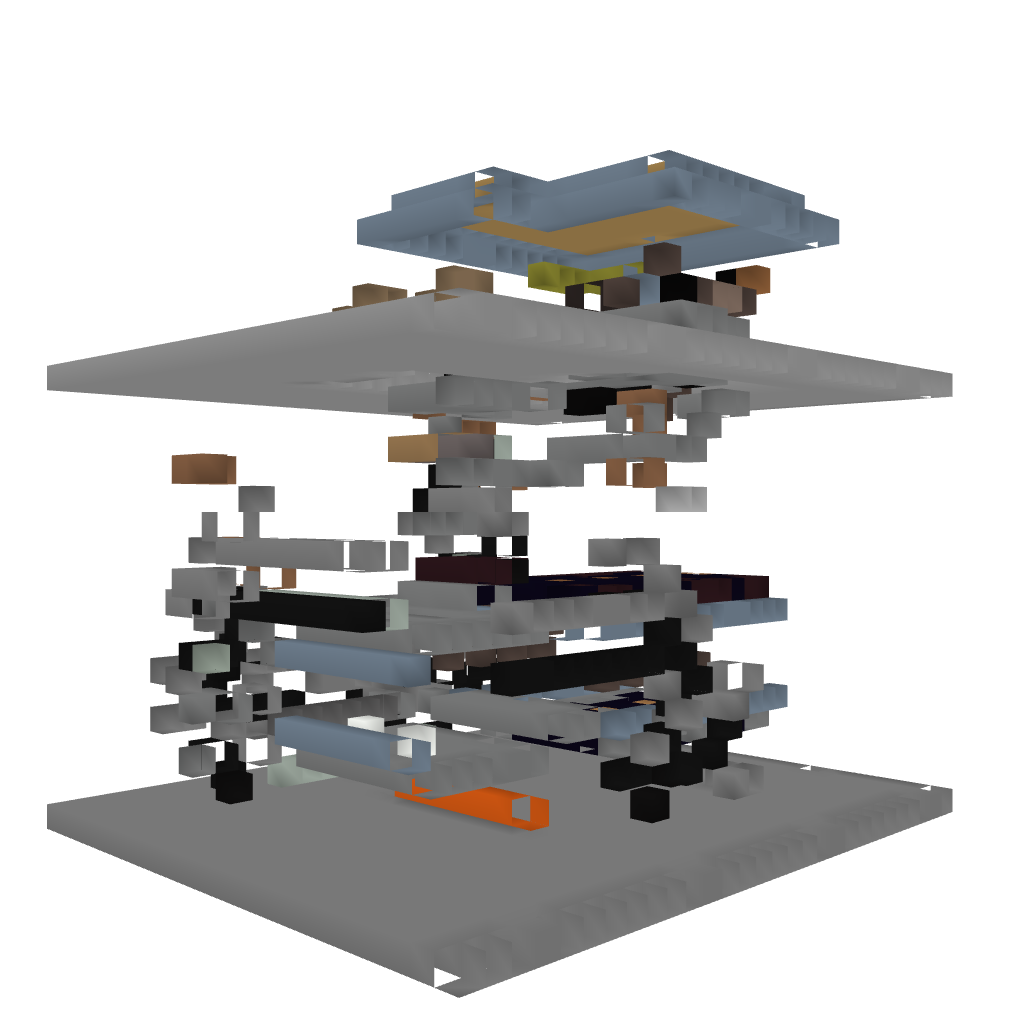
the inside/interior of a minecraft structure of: Torture Chamber v1.0